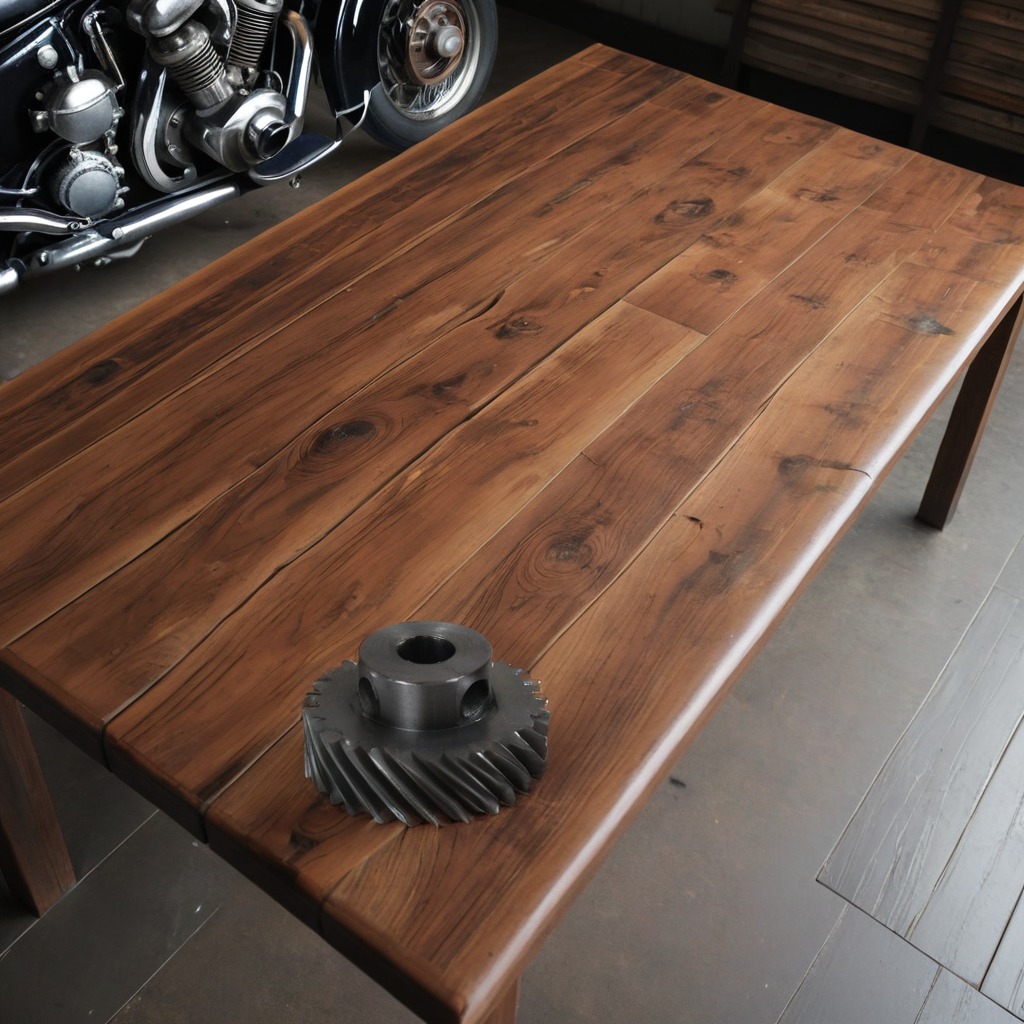
A steel gear with teeth is lying on a wooden table in a vintage motorcycle garage.